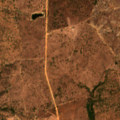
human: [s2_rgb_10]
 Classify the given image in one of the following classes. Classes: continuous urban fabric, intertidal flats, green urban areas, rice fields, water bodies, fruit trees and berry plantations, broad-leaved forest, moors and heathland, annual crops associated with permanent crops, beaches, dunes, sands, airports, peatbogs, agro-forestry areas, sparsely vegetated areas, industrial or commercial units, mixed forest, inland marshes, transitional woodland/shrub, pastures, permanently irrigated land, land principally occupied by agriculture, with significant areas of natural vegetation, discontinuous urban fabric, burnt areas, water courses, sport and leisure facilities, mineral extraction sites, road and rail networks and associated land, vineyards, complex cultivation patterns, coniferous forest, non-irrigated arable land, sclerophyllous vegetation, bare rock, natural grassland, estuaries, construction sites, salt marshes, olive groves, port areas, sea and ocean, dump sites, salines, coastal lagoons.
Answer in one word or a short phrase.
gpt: agro-forestry areas, broad-leaved forest